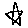
Label: star